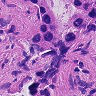
Metastatic tissue present: yes